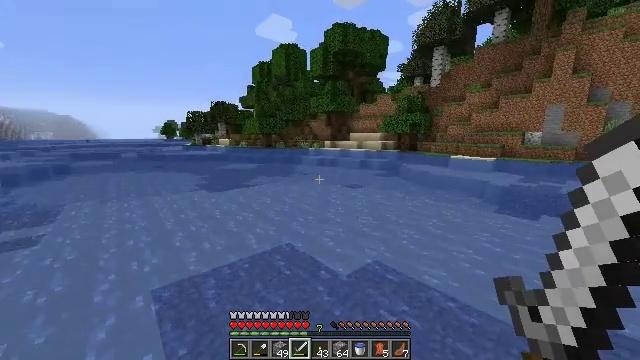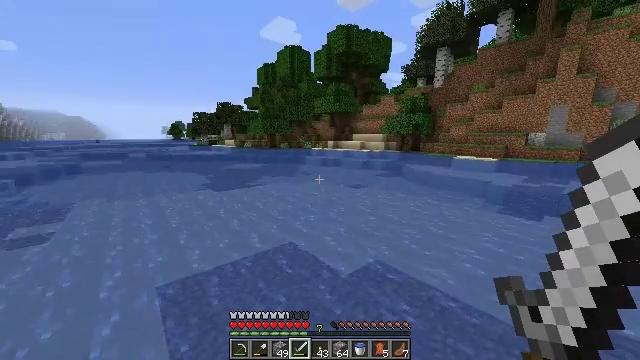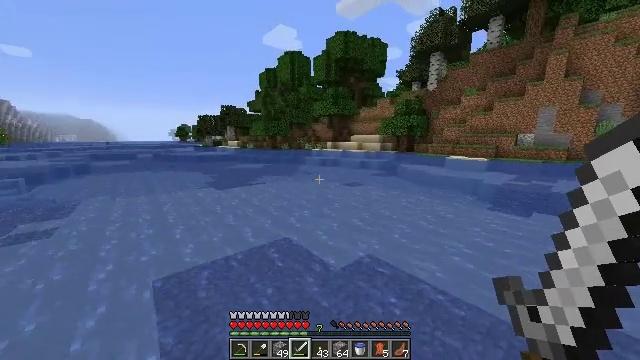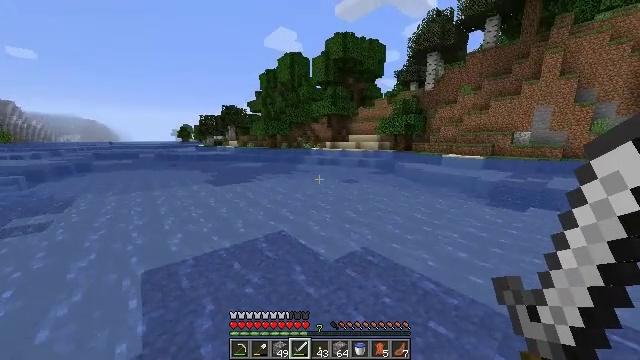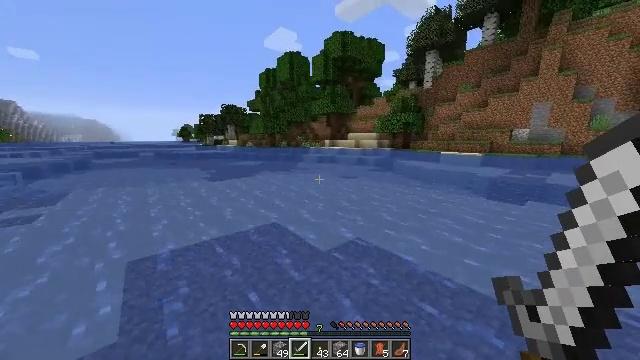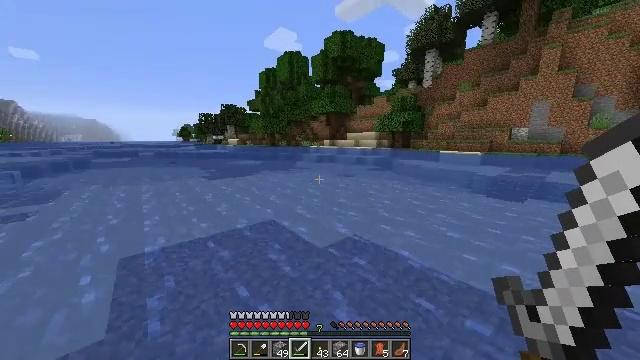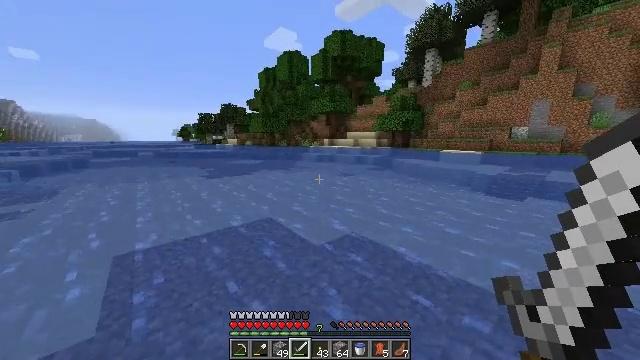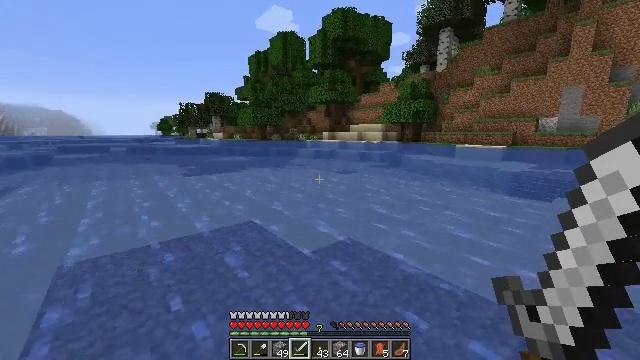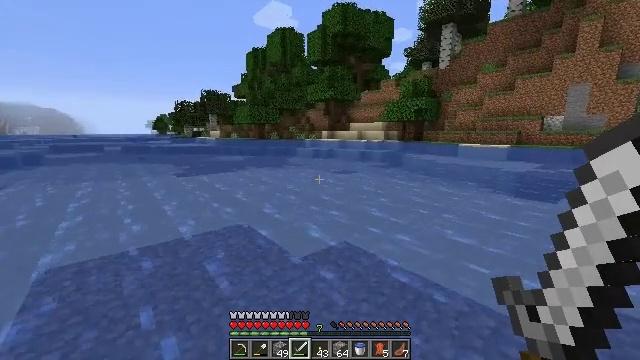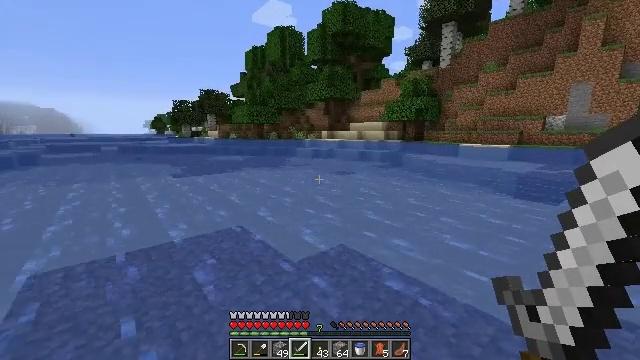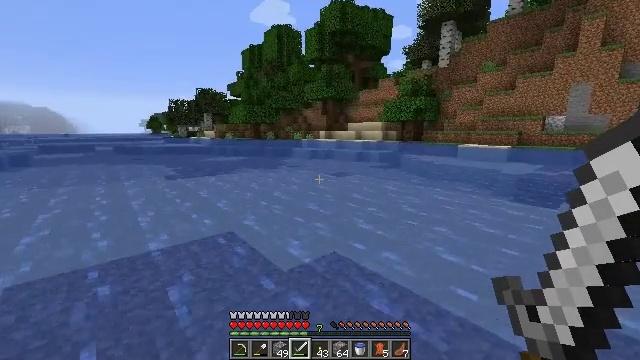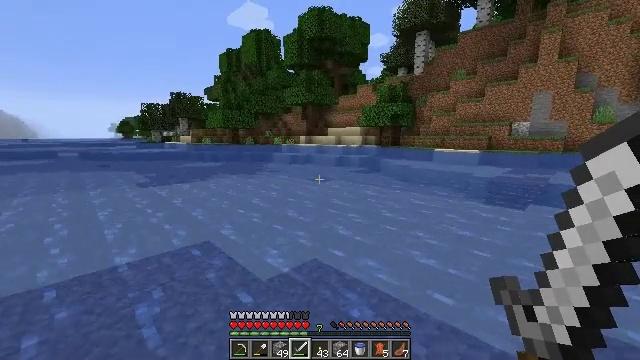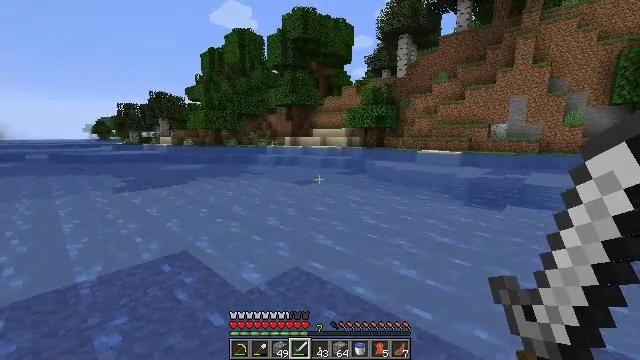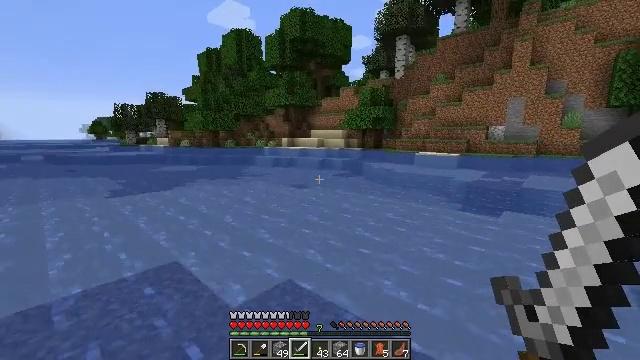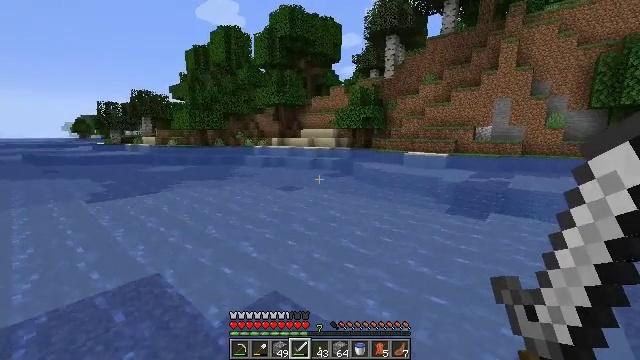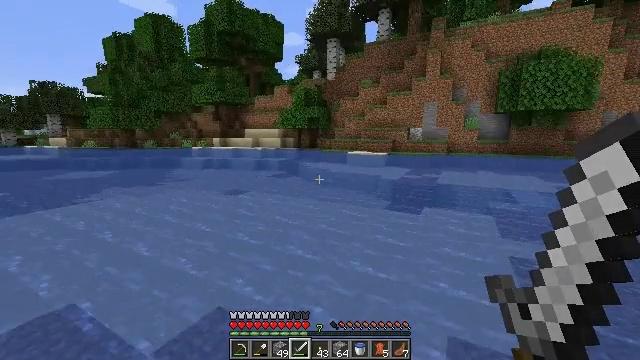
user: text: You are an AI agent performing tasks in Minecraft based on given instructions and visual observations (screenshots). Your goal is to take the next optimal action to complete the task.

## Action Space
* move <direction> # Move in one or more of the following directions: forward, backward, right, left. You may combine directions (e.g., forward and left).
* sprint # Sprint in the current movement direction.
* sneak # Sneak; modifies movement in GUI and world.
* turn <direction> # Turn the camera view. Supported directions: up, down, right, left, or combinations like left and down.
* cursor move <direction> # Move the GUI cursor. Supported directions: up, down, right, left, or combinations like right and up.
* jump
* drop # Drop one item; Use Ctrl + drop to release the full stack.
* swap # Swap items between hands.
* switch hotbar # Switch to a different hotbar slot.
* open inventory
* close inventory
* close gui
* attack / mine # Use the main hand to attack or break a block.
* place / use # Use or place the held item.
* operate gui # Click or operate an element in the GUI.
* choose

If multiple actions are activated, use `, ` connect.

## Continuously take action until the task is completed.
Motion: motion action
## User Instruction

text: Remove a peony from the inventory.
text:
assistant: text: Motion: move forward and move right, sprint, jump
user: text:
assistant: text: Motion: move forward and move right, sprint, jump
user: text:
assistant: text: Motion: move forward and move right, sprint, jump
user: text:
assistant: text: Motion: move forward and move right, sprint, jump
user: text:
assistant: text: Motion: move forward and move right, sprint, jump
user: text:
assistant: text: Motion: move forward and move right, sprint, jump
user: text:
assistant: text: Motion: move forward and move right, sprint, jump
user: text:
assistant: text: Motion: move forward and move right, sprint, jump
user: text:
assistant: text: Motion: move forward and move right, sprint, jump
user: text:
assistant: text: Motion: move forward and move right, sprint, jump
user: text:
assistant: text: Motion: move forward and move right, sprint, turn right and up, jump
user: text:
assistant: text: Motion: move forward and move right, sprint, turn right, jump
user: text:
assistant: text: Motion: move forward and move right, sprint, jump
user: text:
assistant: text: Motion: move forward and move right, sprint, turn right, jump
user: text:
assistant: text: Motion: move forward and move right, sprint, turn right, jump
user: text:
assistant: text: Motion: move forward and move right, sprint, turn right, jump
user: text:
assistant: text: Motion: move forward and move right, sprint, turn right, jump
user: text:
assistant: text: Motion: move forward and move right, sprint, turn right, jump
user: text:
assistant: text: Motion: move forward and move right, sprint, turn right, jump
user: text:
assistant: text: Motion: move forward and move right, sprint, jump
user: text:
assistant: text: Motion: move forward and move right, sprint, jump
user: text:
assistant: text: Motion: move forward and move right, sprint, jump
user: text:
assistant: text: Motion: move forward and move right, sprint, jump
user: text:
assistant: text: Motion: move forward and move right, sprint, jump
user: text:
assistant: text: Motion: move forward and move right, sprint, turn right, jump
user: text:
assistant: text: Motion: move forward and move right, sprint, jump
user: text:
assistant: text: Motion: move forward and move right, sprint, jump
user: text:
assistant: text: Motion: move forward, sprint, jump
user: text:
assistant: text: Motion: move forward, sprint
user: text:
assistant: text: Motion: move forward, sprint